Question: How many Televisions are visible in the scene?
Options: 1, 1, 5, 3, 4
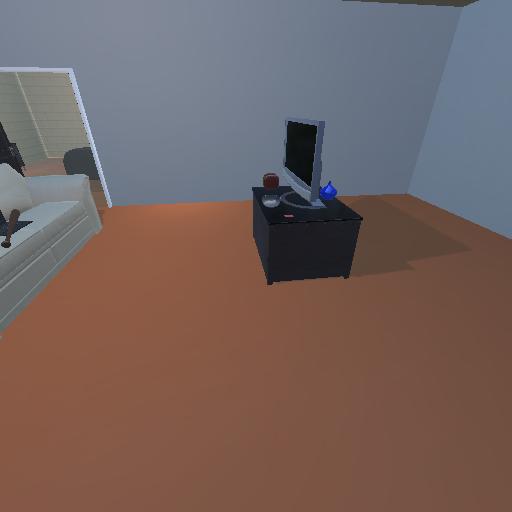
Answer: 1